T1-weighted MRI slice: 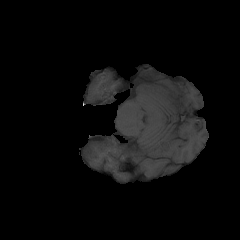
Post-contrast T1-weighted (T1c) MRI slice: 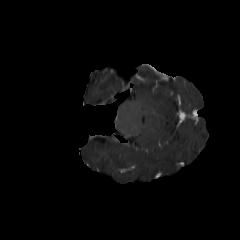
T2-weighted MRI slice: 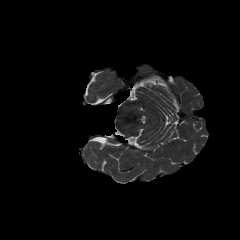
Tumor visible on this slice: no